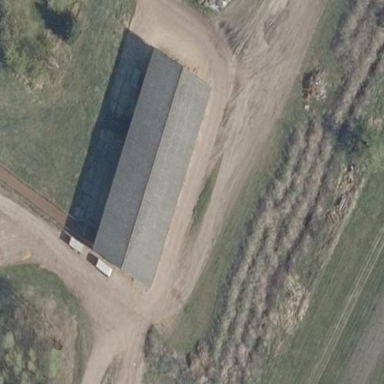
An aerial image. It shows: Gabled grey-colored farm auxiliary building with the roof oriented along its structure.